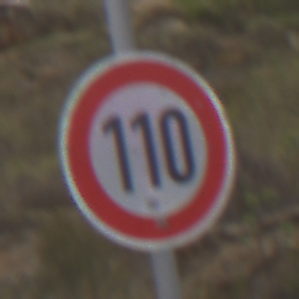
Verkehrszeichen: Geschwindigkeit110
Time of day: Midday
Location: Outdoor (Nature)
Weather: Overcast
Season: NotSpecified
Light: Natural